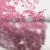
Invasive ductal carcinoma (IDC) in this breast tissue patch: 0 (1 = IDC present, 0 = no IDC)